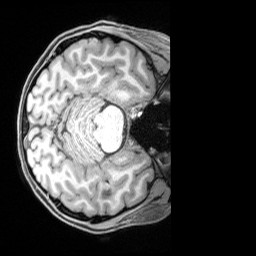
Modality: T1w
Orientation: axial
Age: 25
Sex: female
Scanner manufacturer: siemens
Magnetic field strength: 3 T
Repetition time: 2.17 s
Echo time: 0.00169 s